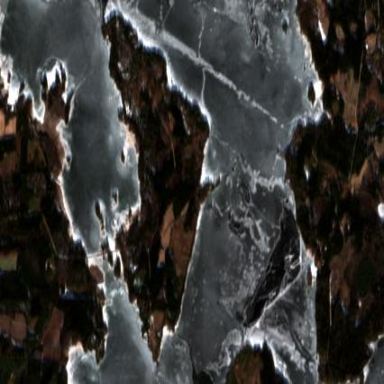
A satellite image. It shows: Island.